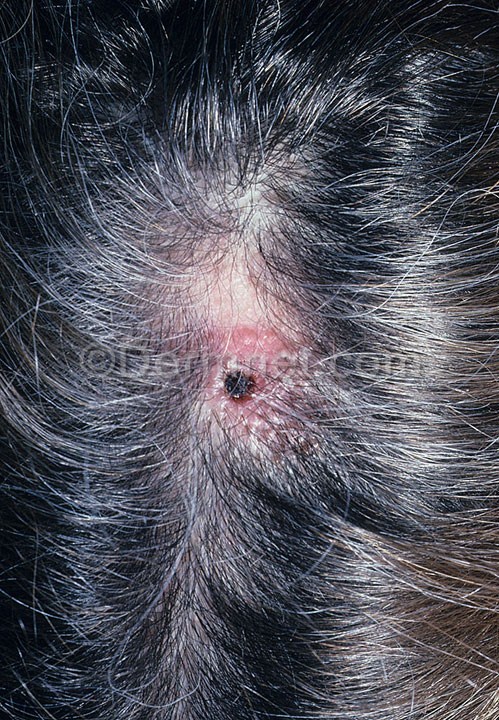
Disease: Actinic Keratosis Basal Cell Carcinoma and other Malignant Lesions